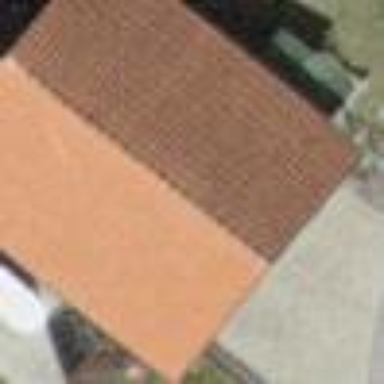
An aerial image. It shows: Garage.